Question: I create a project of the Multiple user can tapped on the different button.
Following problem may phase,
I implement the and it's proper work but how get the which button tapped by the user for that to access those button event's
following screen shows the button,

Following is the code for gestureRecognizer delegate method so, how to get the button event and how to manage it,
'''
- (BOOL)gestureRecognizer:(UIGestureRecognizer *)gestureRecognizer shouldReceiveTouch:(UITouch *)touch{
if ([touch.view isKindOfClass:[UIButton class]]) {
NSLog(@"Button is pressed");
if (tag == 1) {
NSLog(@"Button1 is pressed");
}
return NO;
}
return YES;
}
'''
following method for the IBAction method to touch when the button tapped
'''
-(IBAction)btnPress:(id)sender{
tag=[sender tag];
NSLog(@"%i",tag);
}
'''
But here issue is first call the gestureRecognizer delegate method then IBAction method to how to solve this problem,
Thanks in advance for your valuable time spend on my problem,
Thaks and regards
Neon Samuel.
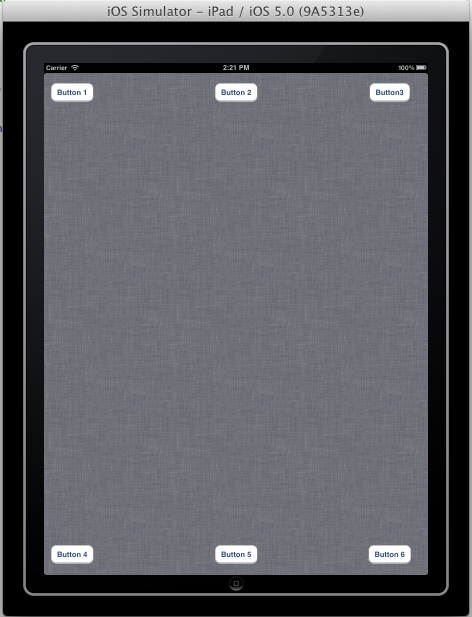
Answer: If the button is instance of UIButton, then you do not need to use gestureRecognizer at all.
Try to set addTarget:action to get callback when user click that UIButton:
'''
[button1 addTarget:self action:@selector(btnPress:)];
[button2 addTarget:self action:@selector(btnPress:)];
'''
If you have already set tag value to each button, then your IBAction method would work properly.
'''
-(IBAction)btnPress:(id)sender{
NSInteger tag=[sender tag];
NSLog(@"%d",tag);
}
'''